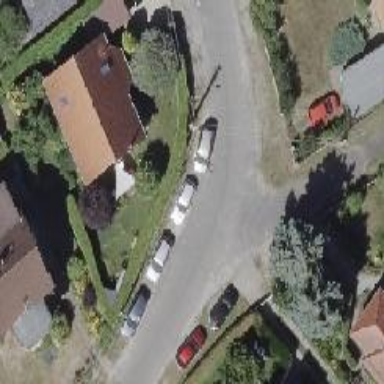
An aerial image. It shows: Driveway leading to service road.